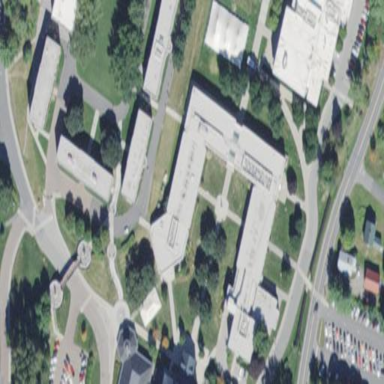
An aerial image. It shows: University building.